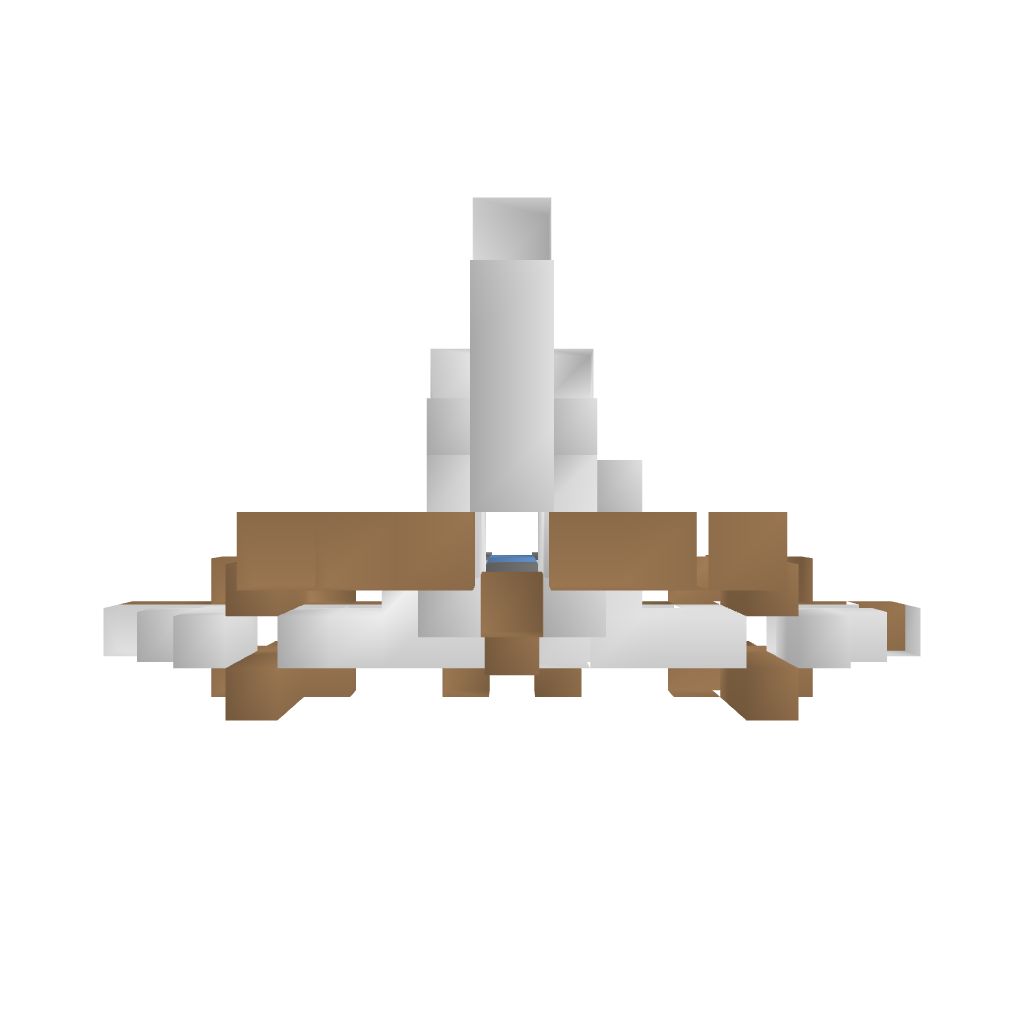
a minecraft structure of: Fighter Kn 101 A bad low quality